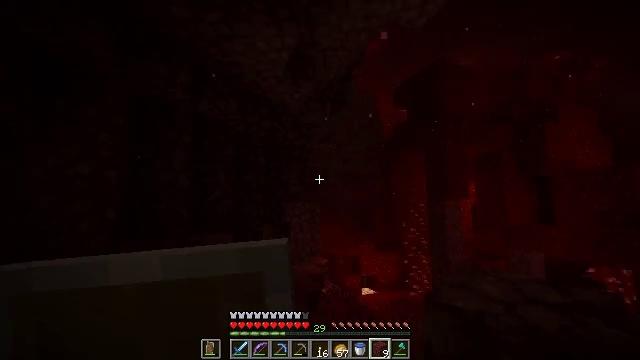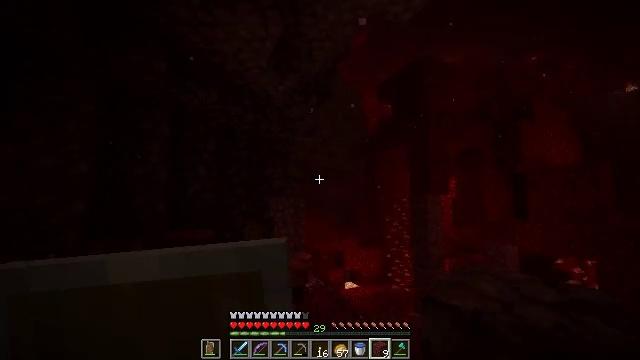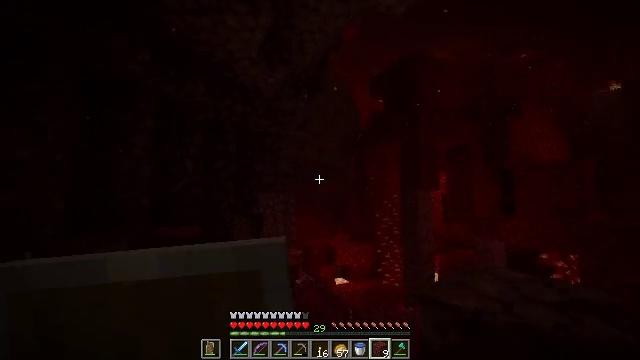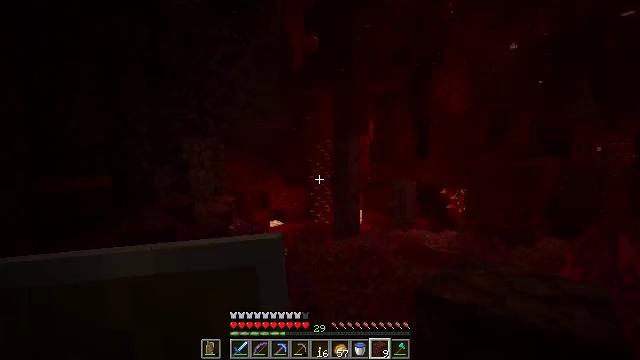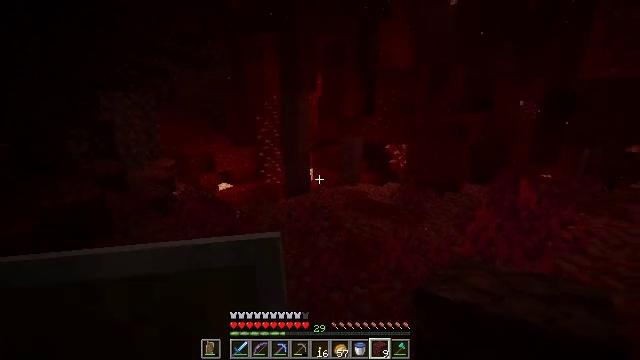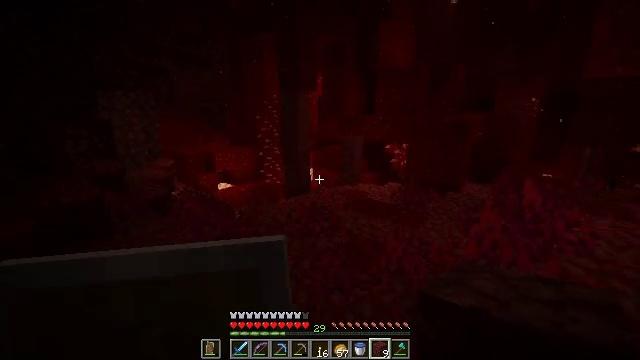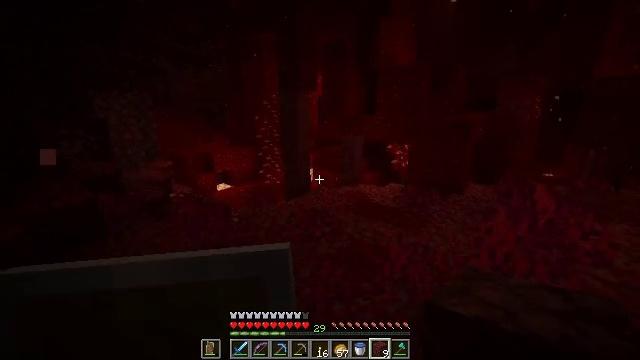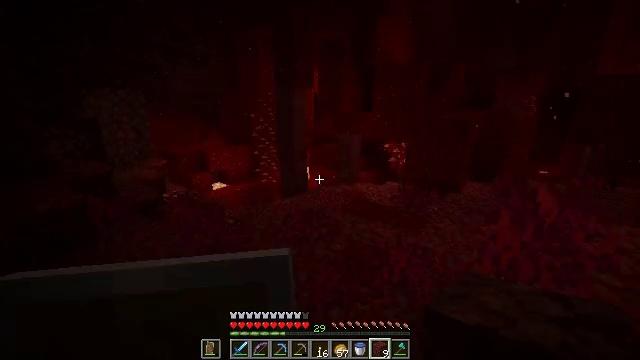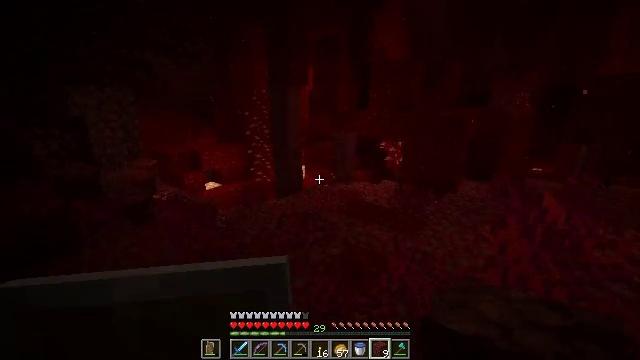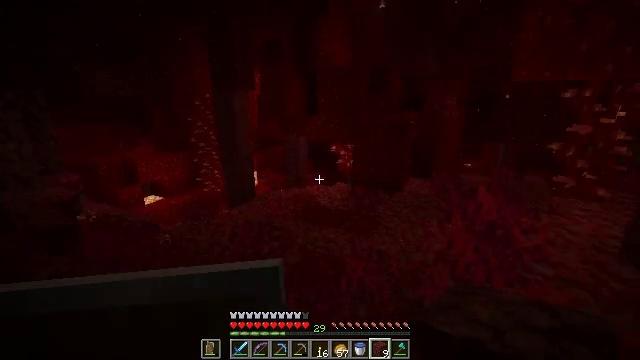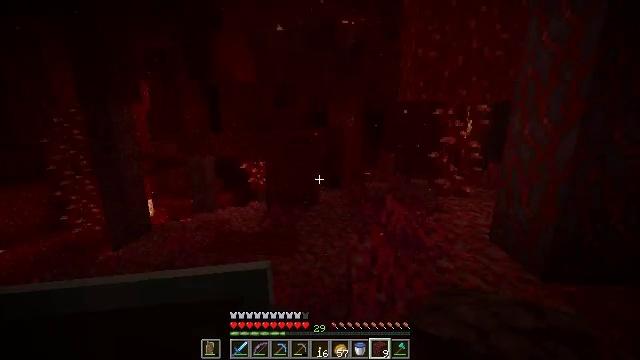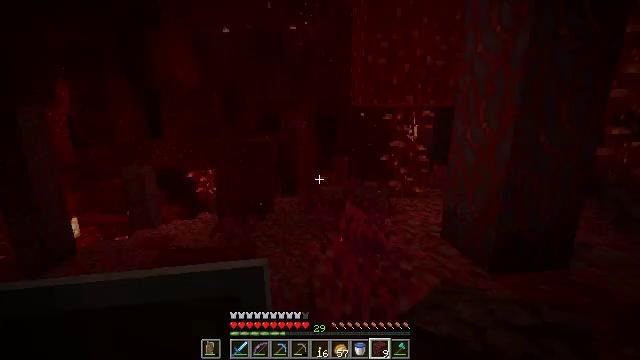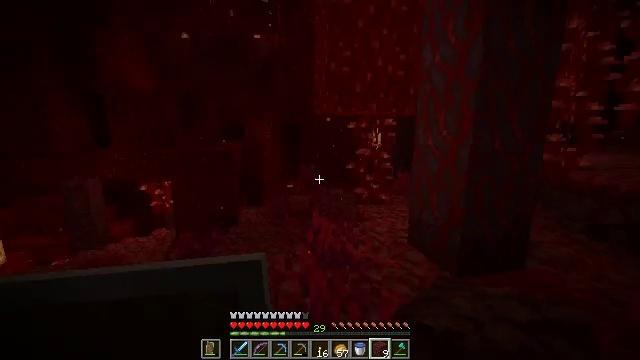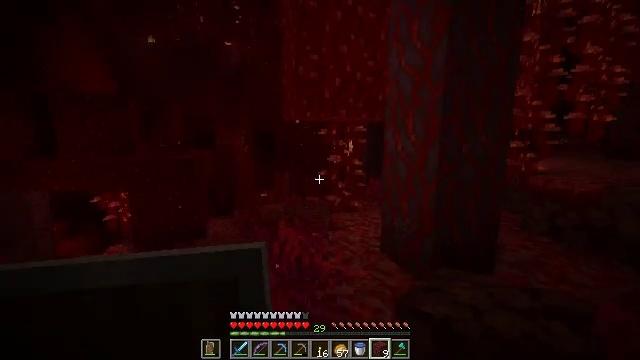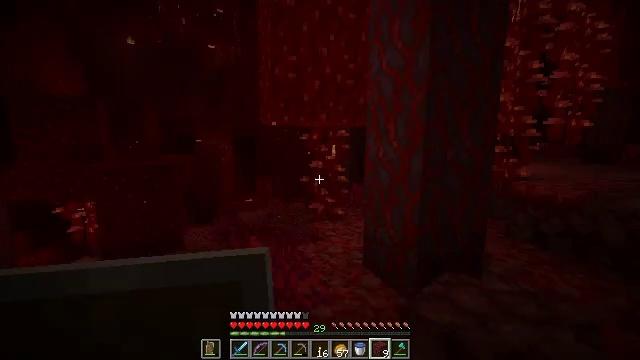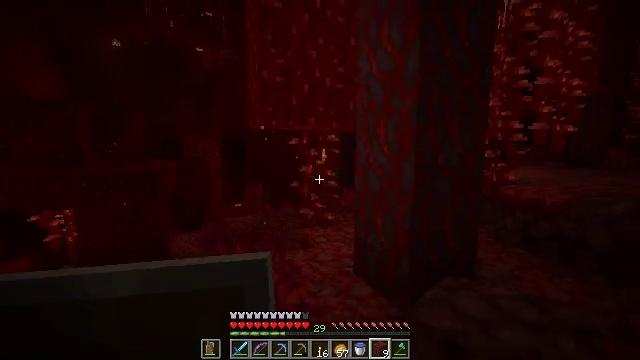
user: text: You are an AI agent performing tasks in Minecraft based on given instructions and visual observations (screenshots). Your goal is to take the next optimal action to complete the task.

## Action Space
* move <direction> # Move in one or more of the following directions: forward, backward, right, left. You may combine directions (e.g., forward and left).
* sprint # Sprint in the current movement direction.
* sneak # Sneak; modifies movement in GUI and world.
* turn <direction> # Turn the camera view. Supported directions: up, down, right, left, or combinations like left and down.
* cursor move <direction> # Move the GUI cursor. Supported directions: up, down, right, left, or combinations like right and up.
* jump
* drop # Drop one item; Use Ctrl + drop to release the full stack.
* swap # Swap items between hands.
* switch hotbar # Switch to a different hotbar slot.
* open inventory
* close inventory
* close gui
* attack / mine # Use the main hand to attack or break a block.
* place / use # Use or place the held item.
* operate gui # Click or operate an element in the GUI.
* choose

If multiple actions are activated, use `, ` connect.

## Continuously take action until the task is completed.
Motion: motion action
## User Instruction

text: Harvest crimson stem blocks.
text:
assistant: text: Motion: turn right and down
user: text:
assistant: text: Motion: turn right and down
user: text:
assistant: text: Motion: turn right and down
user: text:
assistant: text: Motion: turn right and down
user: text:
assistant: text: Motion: move forward
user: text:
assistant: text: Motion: move forward
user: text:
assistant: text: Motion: move forward
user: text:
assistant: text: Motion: move forward, turn right
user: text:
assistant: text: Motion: move forward, turn right
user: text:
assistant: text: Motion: move forward, turn right and up
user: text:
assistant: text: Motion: move forward and move right, turn right and up
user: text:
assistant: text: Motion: move forward and move right, turn right and up
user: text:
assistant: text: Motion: move forward and move right, turn right and up
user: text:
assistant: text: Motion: move forward, turn right and up
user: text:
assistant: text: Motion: move forward, turn right
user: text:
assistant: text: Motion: move forward
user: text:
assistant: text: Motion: move forward, turn right
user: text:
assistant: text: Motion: move forward, turn right, jump
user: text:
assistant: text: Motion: move forward, turn right and up, jump
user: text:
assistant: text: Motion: move forward, turn right and down, jump
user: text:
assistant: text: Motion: move forward and move right, turn right
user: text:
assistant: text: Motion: move forward and move right, turn right and up
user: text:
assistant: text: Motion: move forward and move right, turn right and up
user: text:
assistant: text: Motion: move forward and move right, turn right
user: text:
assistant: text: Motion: move forward
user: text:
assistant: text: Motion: move forward
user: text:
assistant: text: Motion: move forward
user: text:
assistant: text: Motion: move forward
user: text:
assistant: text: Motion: move forward, sprint
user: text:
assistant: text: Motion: move forward, sprint